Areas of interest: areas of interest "Swimming Pool"
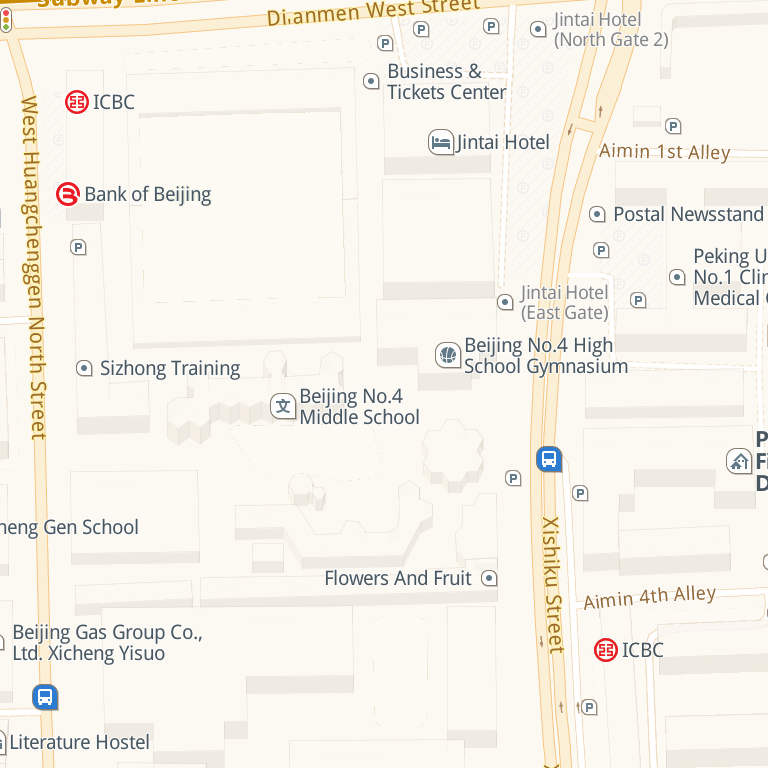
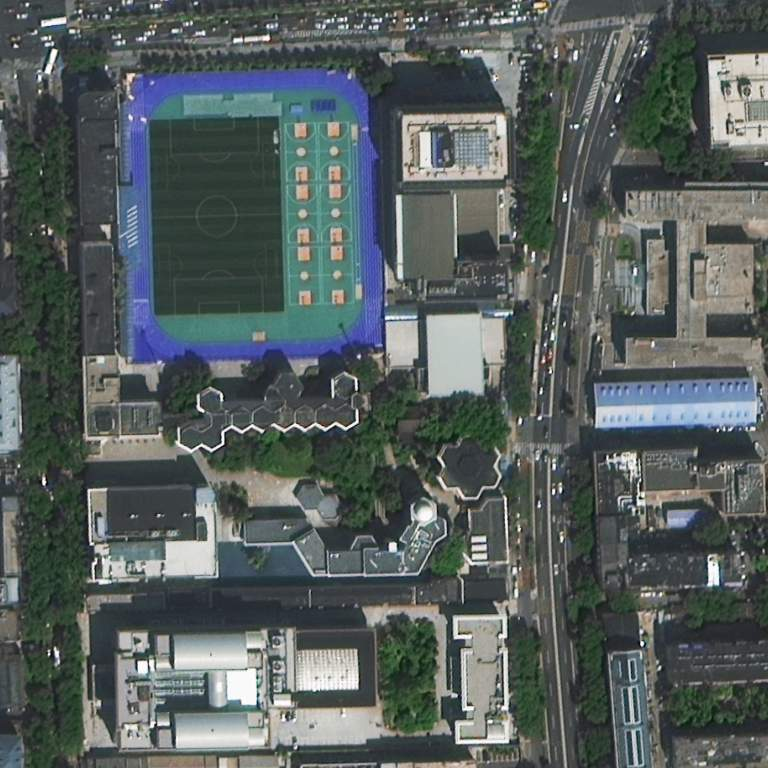